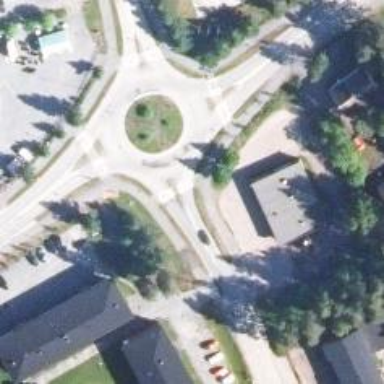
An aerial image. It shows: Secondary road around roundabout.